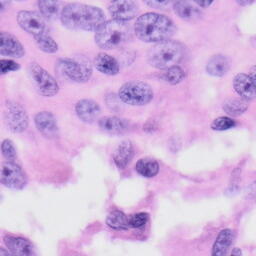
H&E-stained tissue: Skin